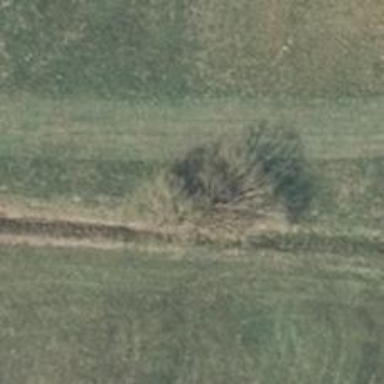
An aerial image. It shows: Deciduous tree with broadleaved leaves.